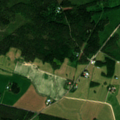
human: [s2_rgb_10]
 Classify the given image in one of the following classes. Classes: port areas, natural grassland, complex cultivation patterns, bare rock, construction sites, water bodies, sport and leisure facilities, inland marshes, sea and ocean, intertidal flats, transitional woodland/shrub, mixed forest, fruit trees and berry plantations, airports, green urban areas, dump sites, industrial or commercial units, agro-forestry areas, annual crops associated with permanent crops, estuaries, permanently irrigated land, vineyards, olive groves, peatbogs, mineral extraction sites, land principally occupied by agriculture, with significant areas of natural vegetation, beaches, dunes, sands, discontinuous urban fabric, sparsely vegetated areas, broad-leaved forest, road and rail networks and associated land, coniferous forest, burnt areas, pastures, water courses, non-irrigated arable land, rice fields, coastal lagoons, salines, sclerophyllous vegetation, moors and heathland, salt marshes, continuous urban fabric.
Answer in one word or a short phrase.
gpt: non-irrigated arable land, land principally occupied by agriculture, with significant areas of natural vegetation, coniferous forest, mixed forest, transitional woodland/shrub